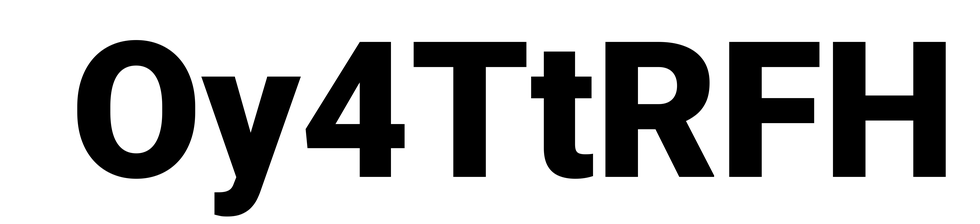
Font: Roboto_Black